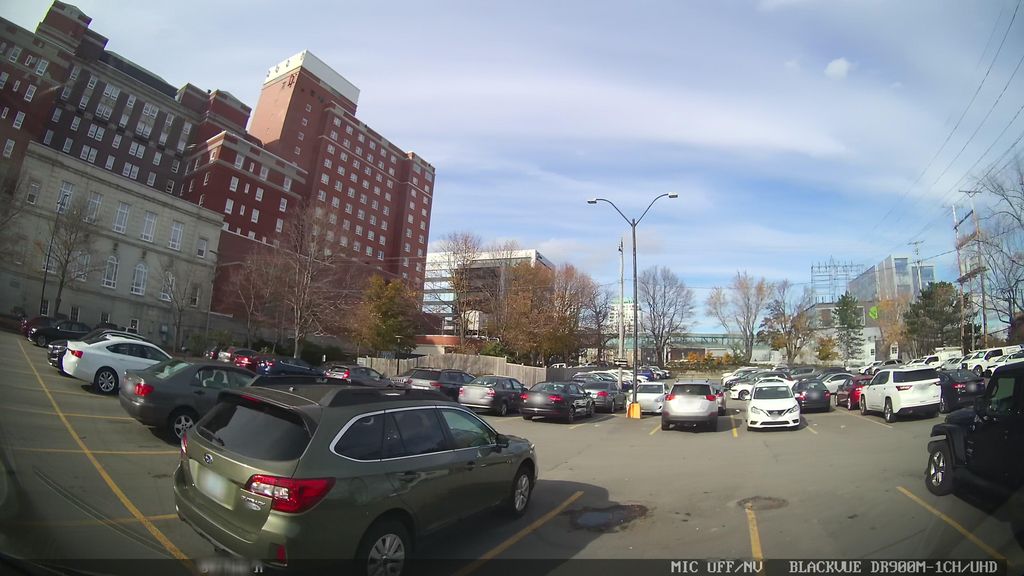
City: halifax